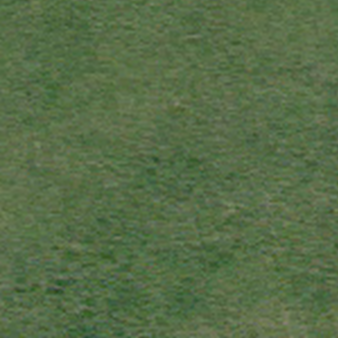
Label: other